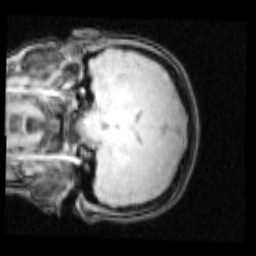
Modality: PDw
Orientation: coronal
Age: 25
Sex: female
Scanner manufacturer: siemens
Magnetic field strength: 3 T
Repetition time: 0.25 s
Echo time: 0.00103 s